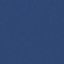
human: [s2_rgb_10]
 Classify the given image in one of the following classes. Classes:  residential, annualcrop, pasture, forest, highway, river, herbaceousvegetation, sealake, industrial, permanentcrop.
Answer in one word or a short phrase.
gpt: SeaLake